Interaction volume radius: 10 \u00c5
Interaction volume height: 20 \u00c5
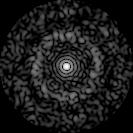
Disorder parameter: 0.8442